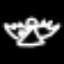
Label: angel